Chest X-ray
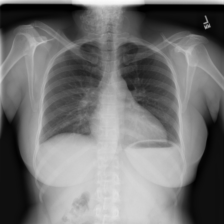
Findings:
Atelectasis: negative
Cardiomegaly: negative
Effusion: negative
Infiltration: negative
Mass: negative
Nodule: negative
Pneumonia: negative
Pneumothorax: negative
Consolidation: negative
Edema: negative
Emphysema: negative
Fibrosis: negative
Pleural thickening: negative
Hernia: negative